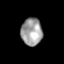
Tissue: skin
Cell type: Epithelial cells
Senescence score: 0.2758
Nuclear area (px): 570
Mean DAPI intensity: 159.282